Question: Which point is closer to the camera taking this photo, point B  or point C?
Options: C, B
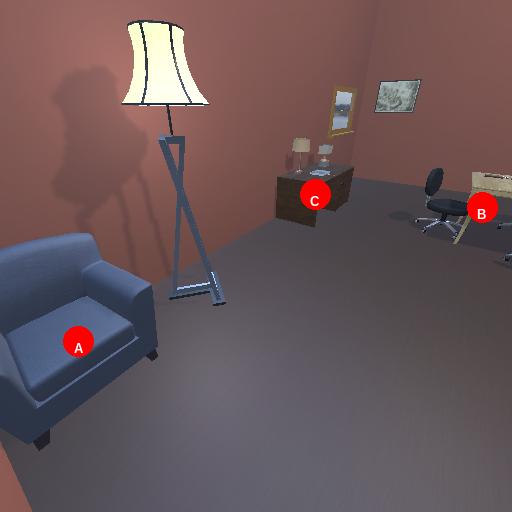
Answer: C